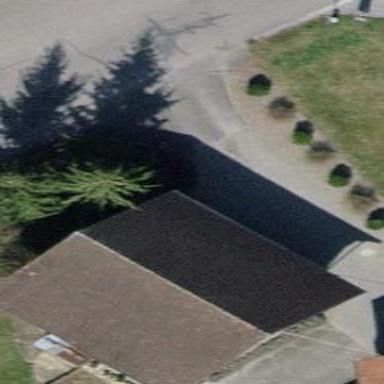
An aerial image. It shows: Gabled roof on farm auxiliary building.